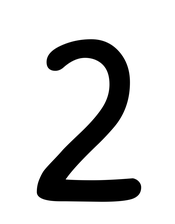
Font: PatrickHand-Regular